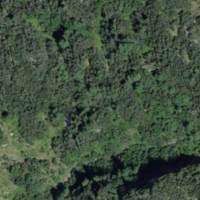
EUNIS habitat code: 31
Species observed at this site:
Pinguicula vulgaris
Vaccinium vitis-idaea